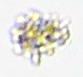
Label: Detritus